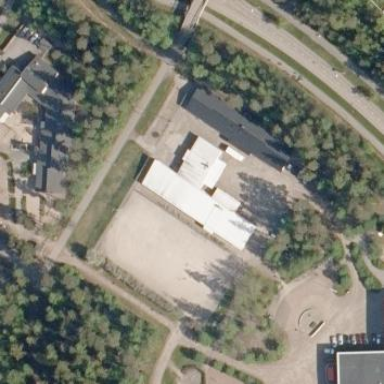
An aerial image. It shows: School building.